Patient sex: M
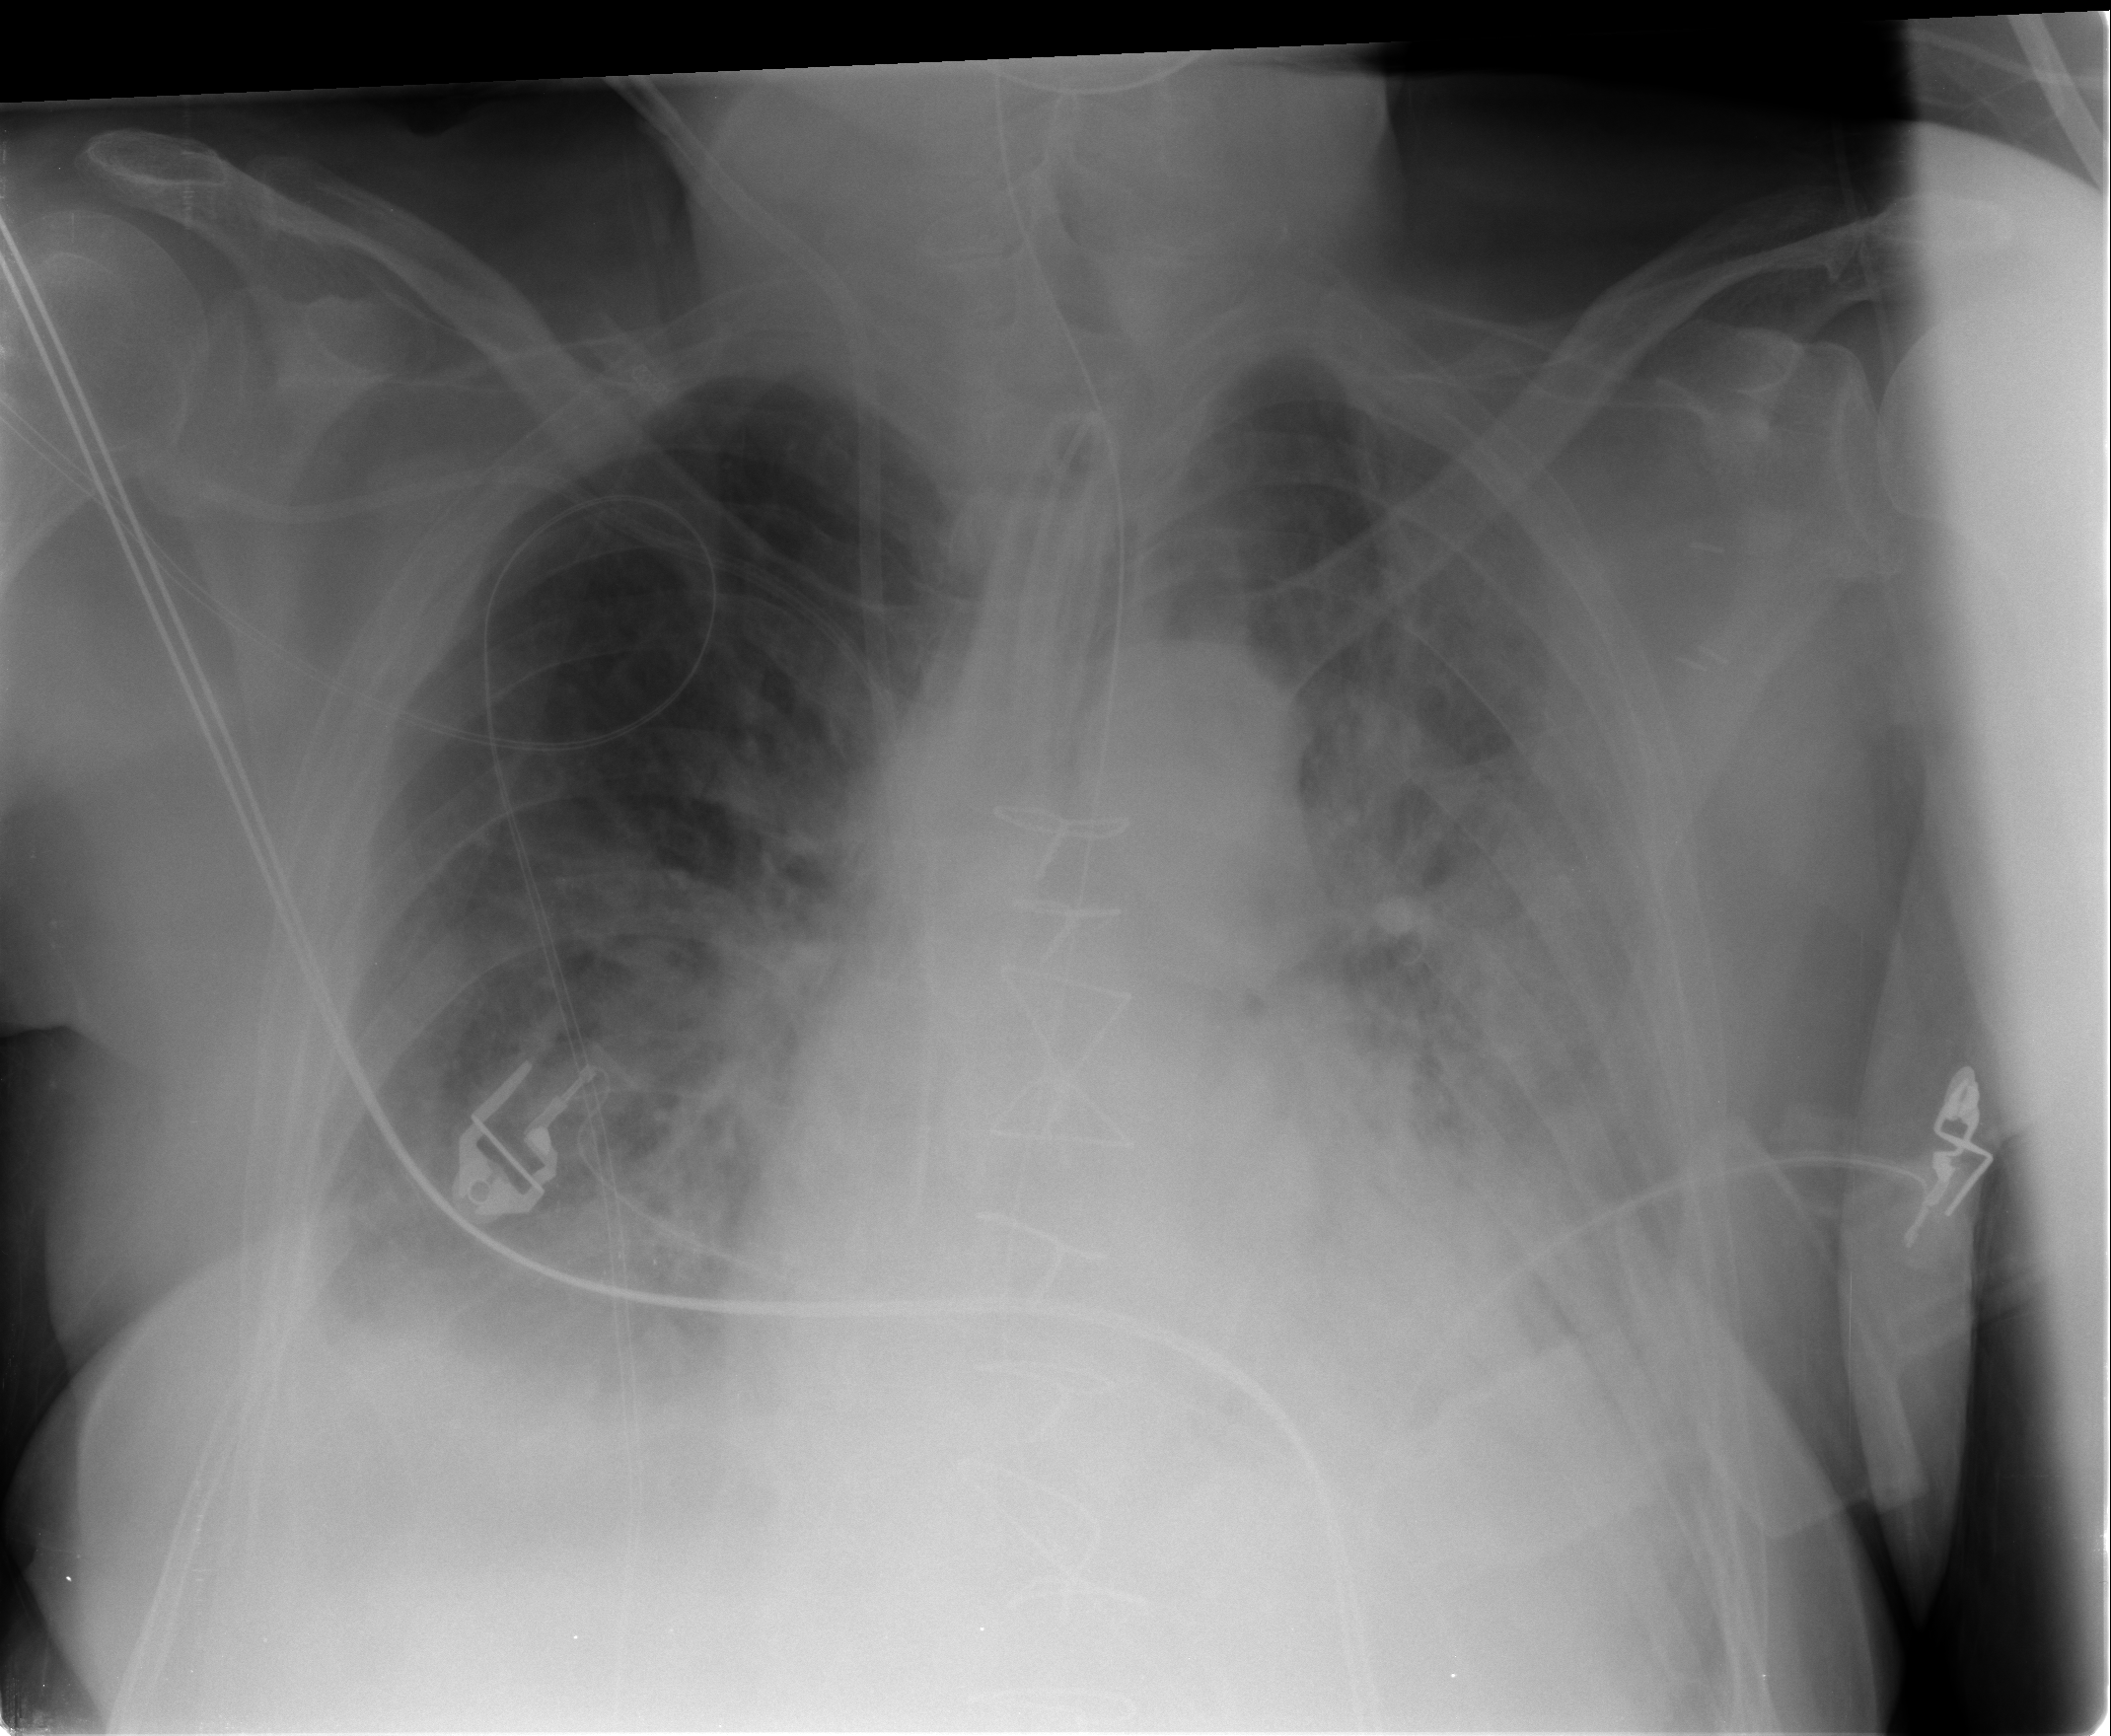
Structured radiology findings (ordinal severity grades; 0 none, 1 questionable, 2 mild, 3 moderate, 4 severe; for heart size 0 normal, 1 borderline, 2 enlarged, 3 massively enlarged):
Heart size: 2
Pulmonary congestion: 3
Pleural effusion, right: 2
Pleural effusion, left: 3
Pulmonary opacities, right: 1
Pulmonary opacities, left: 3
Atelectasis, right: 2
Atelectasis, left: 3